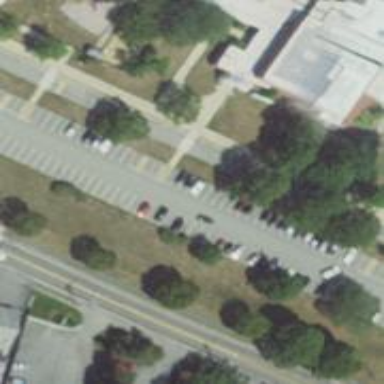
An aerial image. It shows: Parking space.